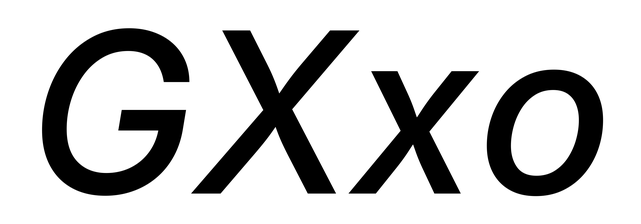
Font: Inter-Italic_Medium_Italic